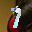
Label: 7